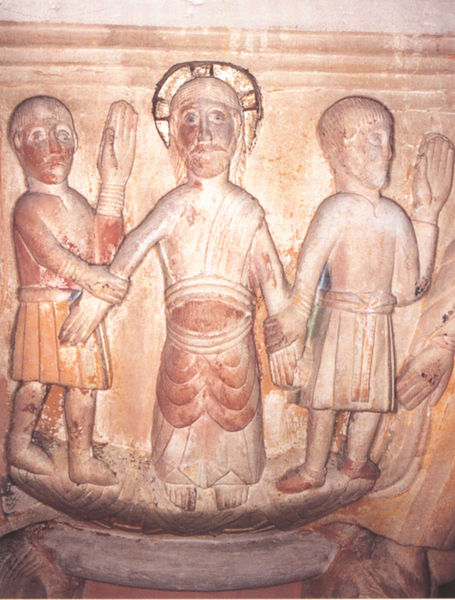
Titel: Kapitelle im Langhaus von St. Godehard
Standort: Hildesheim, St. Godehard (EU - D - Nds)
Schlagwörter: jesus